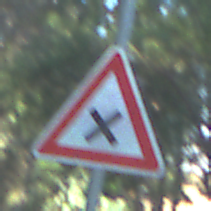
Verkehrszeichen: KreuzungOderEinmuendung
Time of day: MorningAfternoon
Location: Outdoor (Nature)
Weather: Clear
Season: NotSpecified
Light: Natural